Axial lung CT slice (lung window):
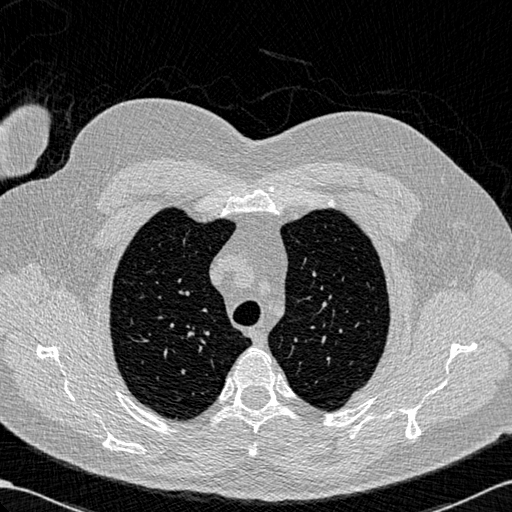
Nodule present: no